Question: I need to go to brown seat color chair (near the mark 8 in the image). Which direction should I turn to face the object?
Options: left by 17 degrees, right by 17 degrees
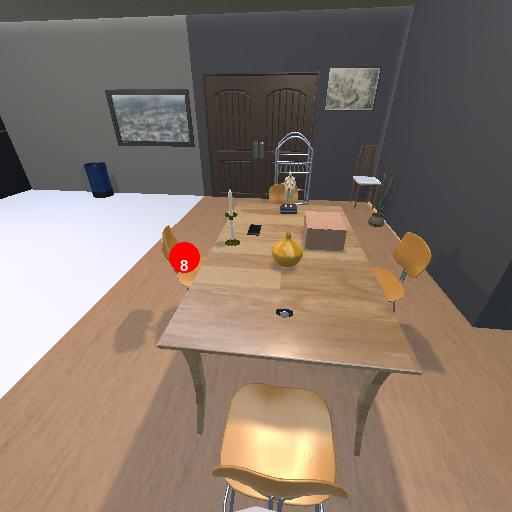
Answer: left by 17 degrees